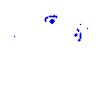
Particle: electron